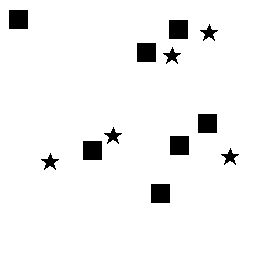
Squares: 7
Triangles: 0
Stars: 5
Total shapes: 12